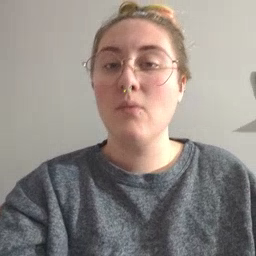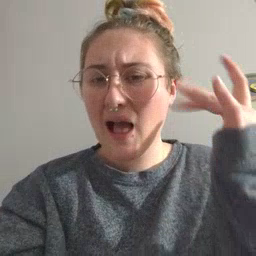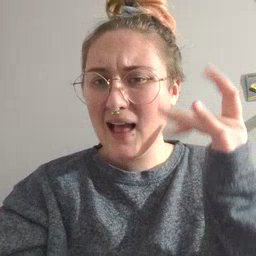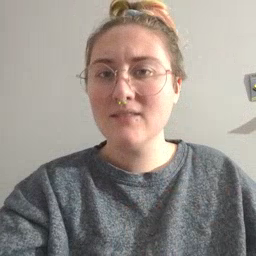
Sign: why